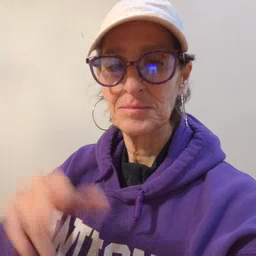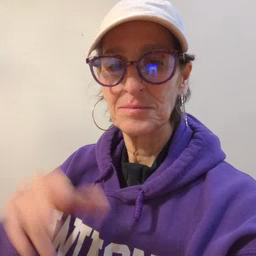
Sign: horse